Interaction volume radius: 10 \u00c5
Interaction volume height: 20 \u00c5
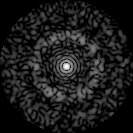
Disorder parameter: 0.8273